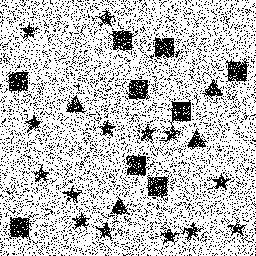
Squares: 9
Triangles: 4
Stars: 14
Total shapes: 27